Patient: sex F, age 54
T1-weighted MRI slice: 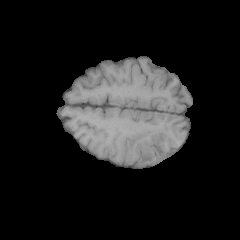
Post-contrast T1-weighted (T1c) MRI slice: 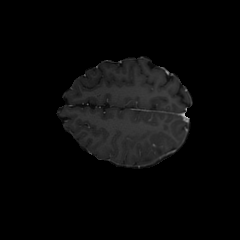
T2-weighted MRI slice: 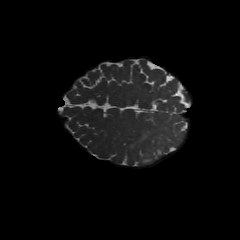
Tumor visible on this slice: yes
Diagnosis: Glioblastoma, IDH-wildtype
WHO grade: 4